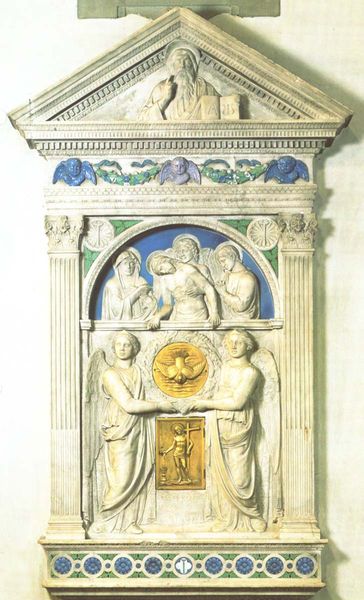
Titel: Sakramentstabernakel
Künstler: Luca della Robbia
Standort: Peretola, S. Maria (EU - I)
Schlagwörter: blau, flügel, gott, vogel, gelb, grün, menschen, blumen, säulen, weiss, taube, gold, engel, skulptur, statue, relief, schrift, giebel, grafik, pilaster, fotografie, kreuz, denkmal, druck, entwurf, christus, grab, jesus, kreuzabnahme, kreuzigung, kanneluren, heiliger, männder, heilige, christentum, heilige schrift, grabmal, ädikula, heiliger geist, gottvater, evangelium, platik, pjesus